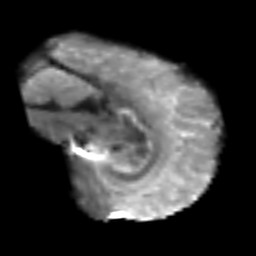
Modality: T2w
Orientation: sagittal
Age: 54
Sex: male
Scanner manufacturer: siemens
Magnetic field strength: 3 T
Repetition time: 6.1 s
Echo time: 0.101 s